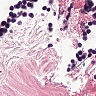
Metastatic tissue present: no